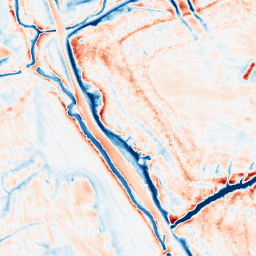
Category: edge_preserving
Decomposition family: anisotropic_diffusion
Decomposition parameters: iterations: 50
kappa: 10
gamma: 0.2
Upsampling method: regularized
Upsampling parameters: scale: 4
lambda_reg: 0.001
Upsampling scale: 4